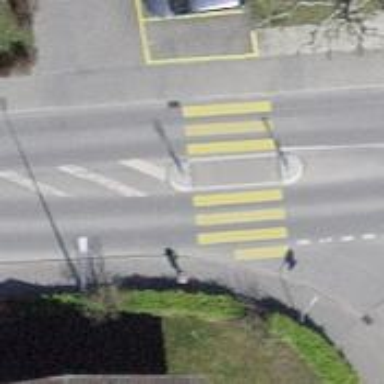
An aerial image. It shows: Pedestrian crossing with zebra markings on footway.